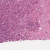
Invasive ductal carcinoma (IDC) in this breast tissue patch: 1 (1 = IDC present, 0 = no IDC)